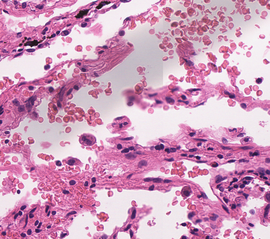
Tumor epithelial tissue: no
Tumor-associated stroma tissue: no
Normal tissue: yes